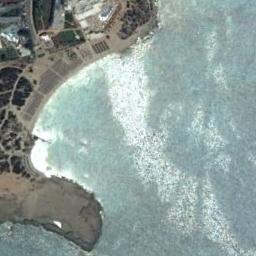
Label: beach